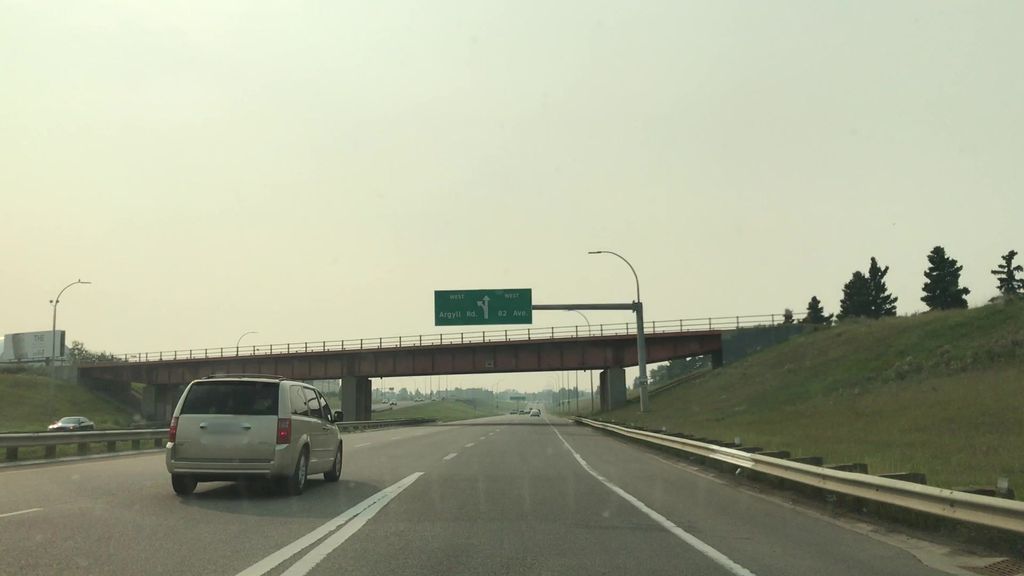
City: edmonton